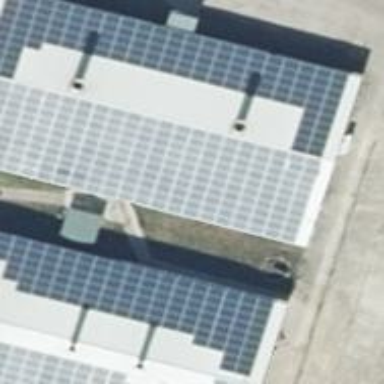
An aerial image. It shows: Small solar photovoltaic panel generator is producing electricity.